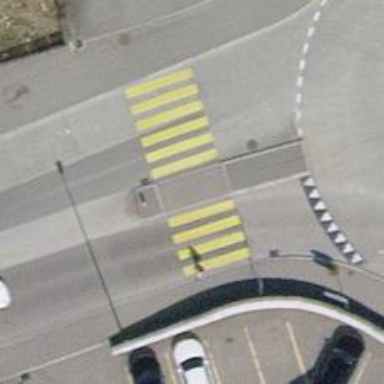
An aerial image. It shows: Uncontrolled zebra crossing with island. The crossing is marked with zebra stripes.